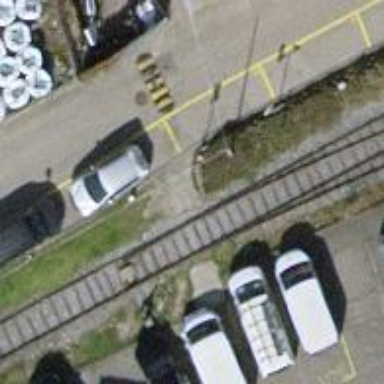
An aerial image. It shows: Railway crossing.